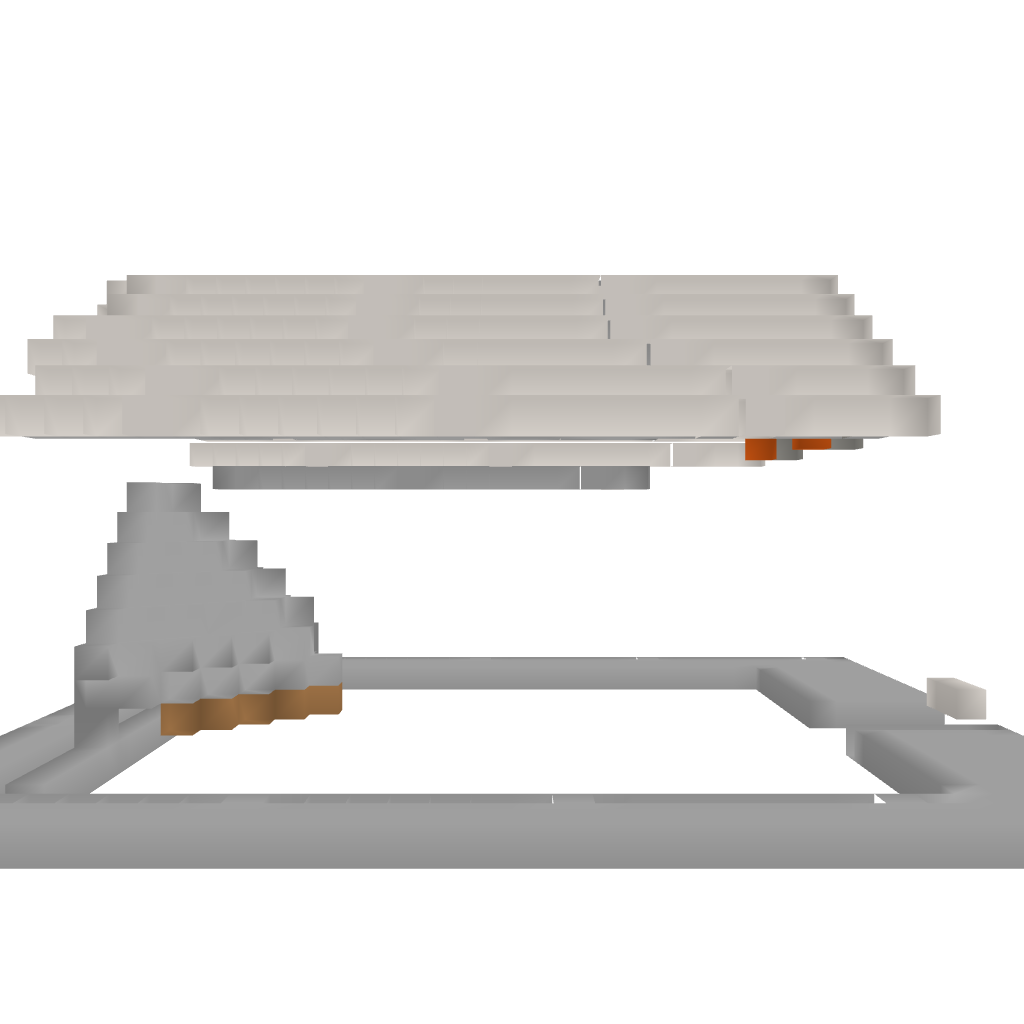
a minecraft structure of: Standard Temple of quartz